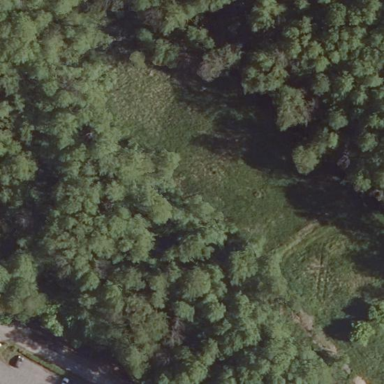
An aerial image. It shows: Beautiful wet meadow natural wetland.